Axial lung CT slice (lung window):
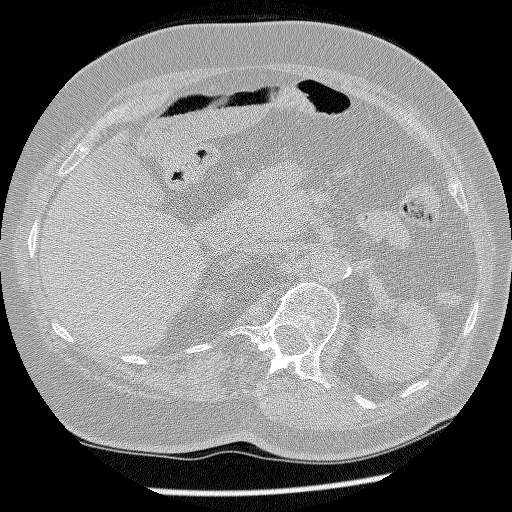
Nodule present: no